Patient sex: F
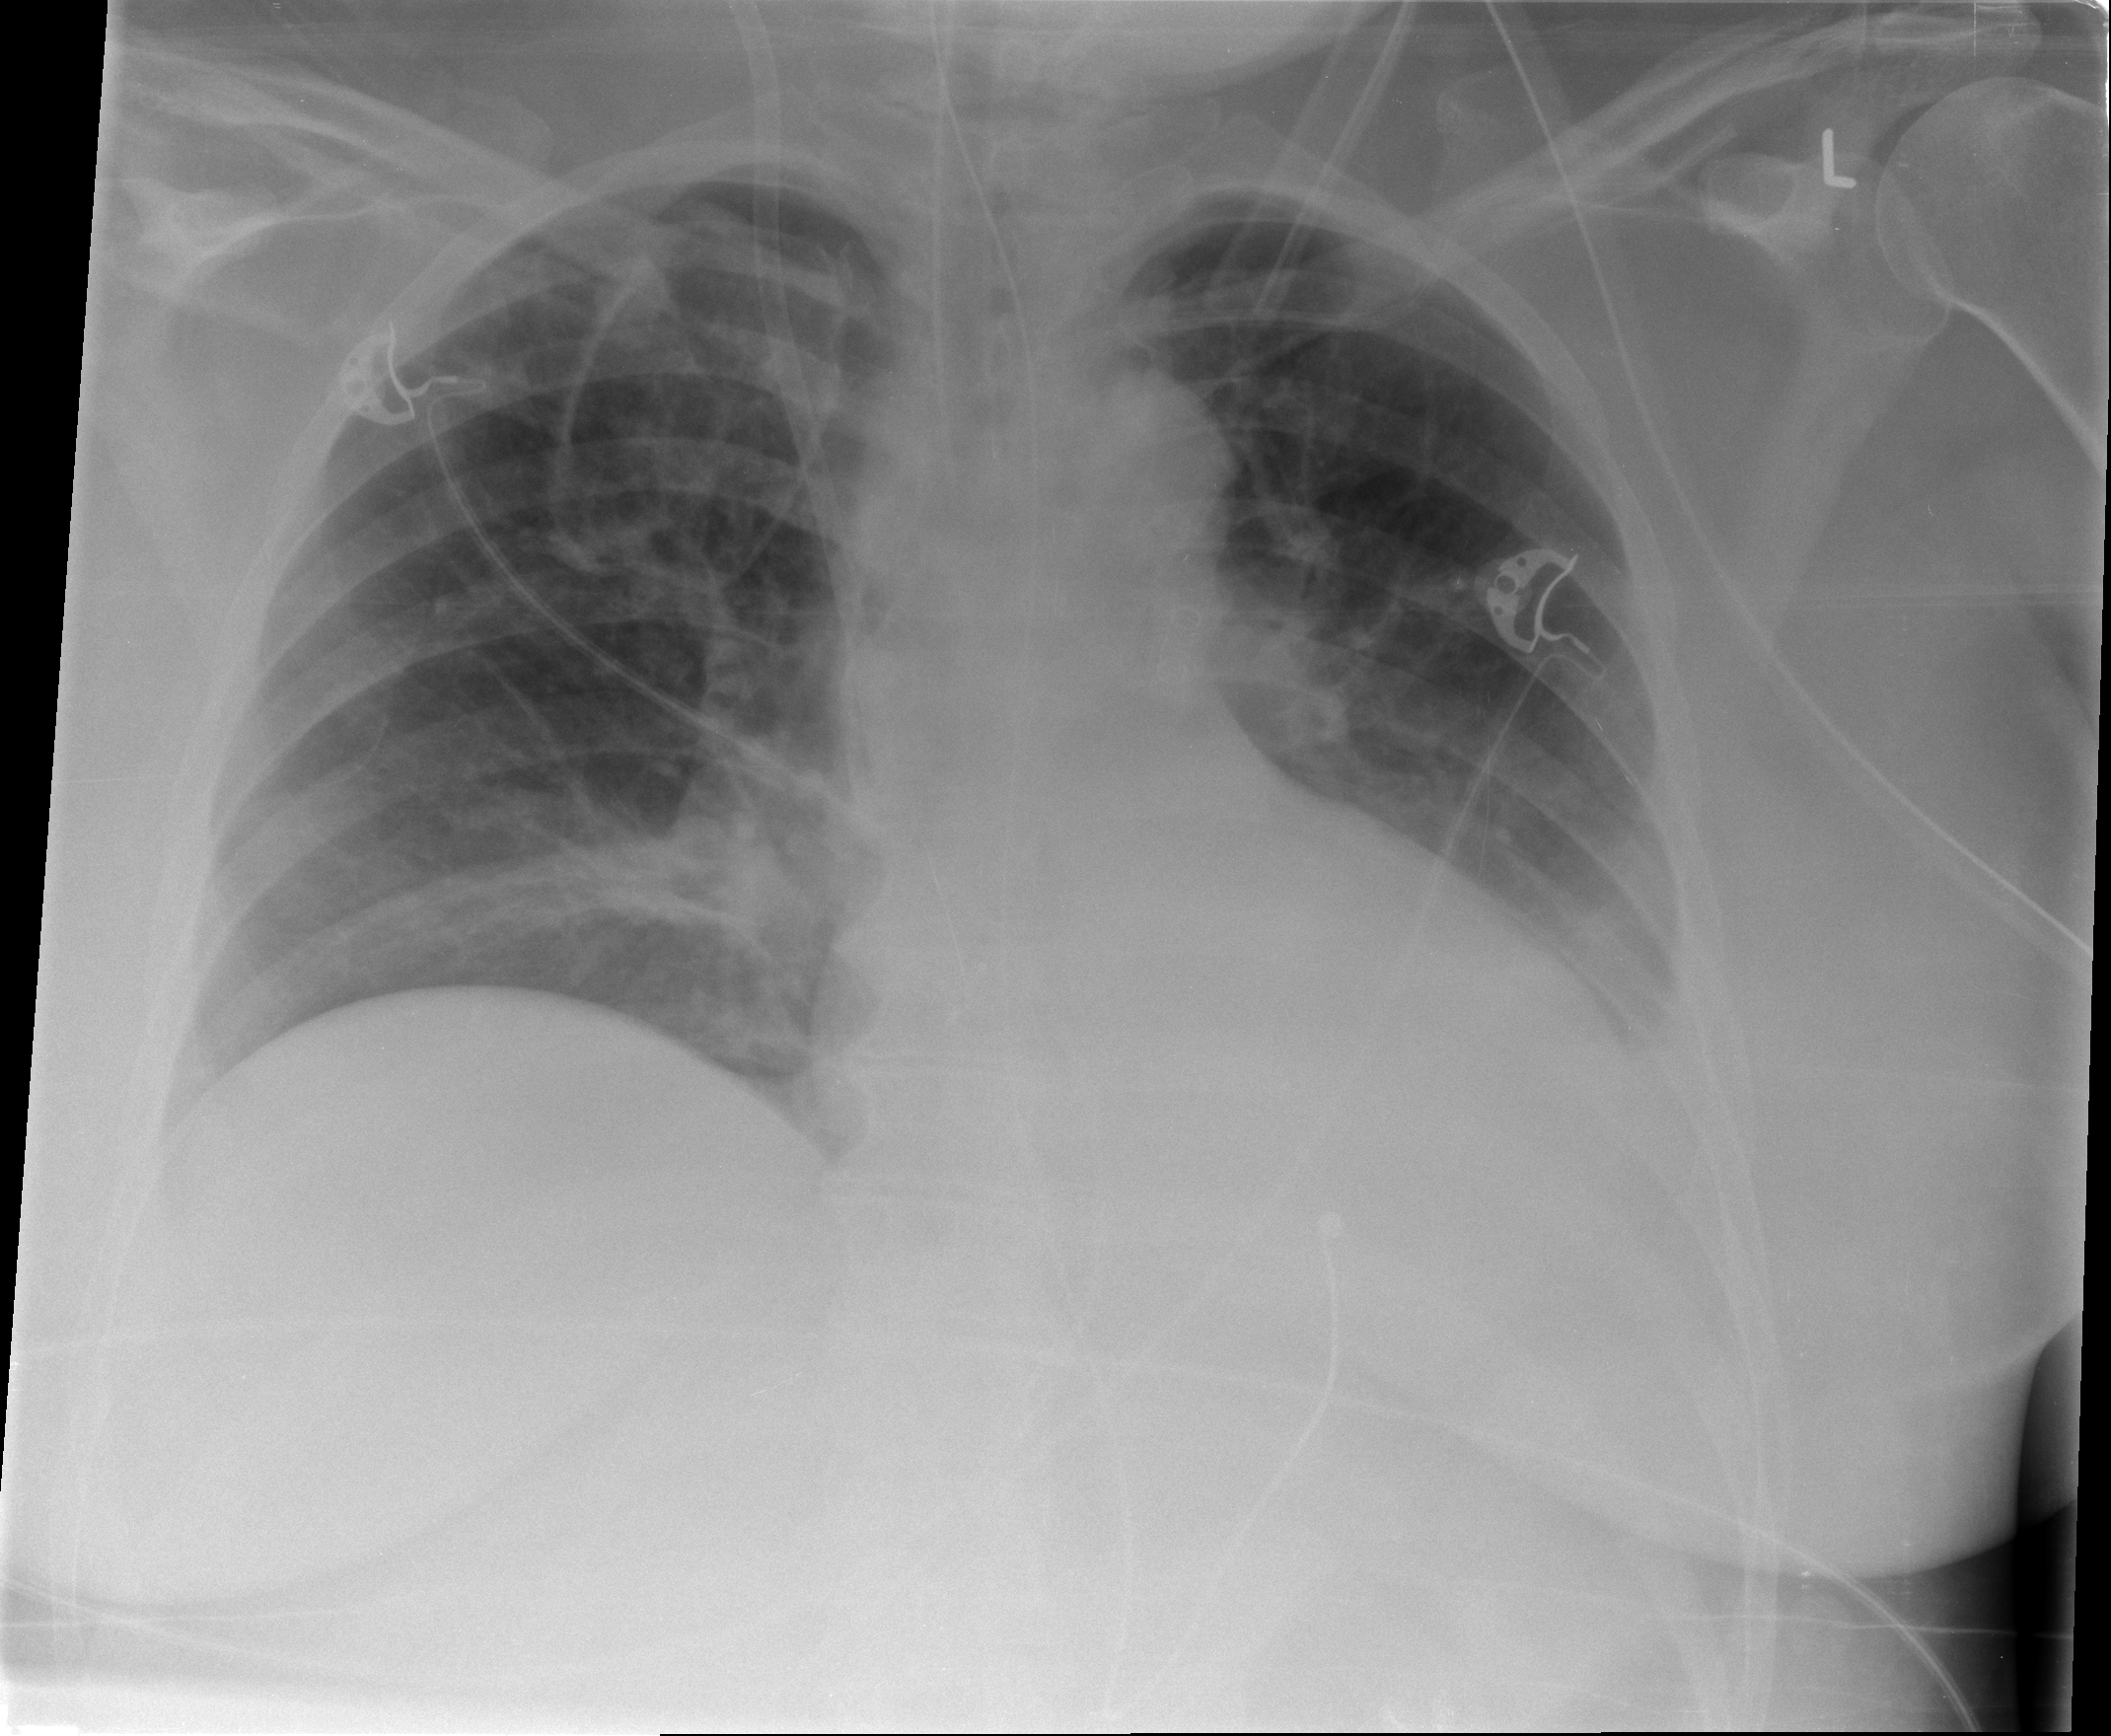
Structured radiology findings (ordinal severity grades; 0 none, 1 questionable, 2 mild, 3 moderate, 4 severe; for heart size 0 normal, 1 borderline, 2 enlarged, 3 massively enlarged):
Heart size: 1
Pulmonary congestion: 0
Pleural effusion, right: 0
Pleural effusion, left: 2
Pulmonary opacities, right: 1
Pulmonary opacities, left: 0
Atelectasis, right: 2
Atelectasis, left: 2